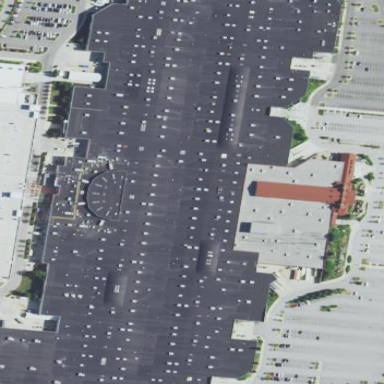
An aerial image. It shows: Mall building.